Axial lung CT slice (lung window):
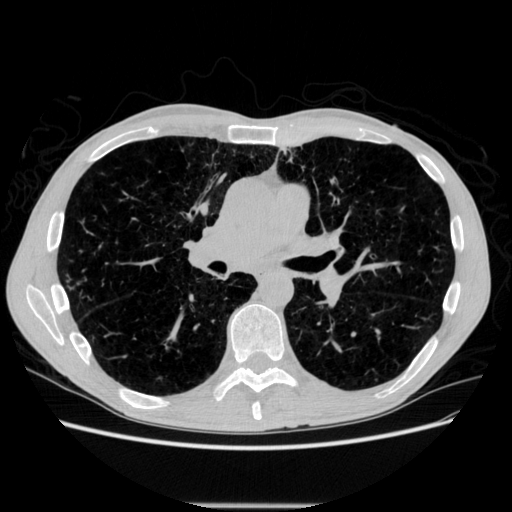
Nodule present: no